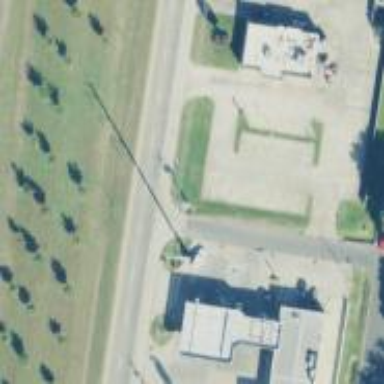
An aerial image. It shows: Power pole.